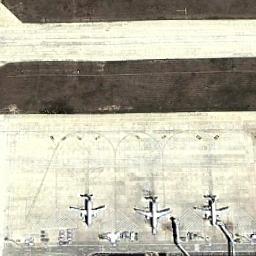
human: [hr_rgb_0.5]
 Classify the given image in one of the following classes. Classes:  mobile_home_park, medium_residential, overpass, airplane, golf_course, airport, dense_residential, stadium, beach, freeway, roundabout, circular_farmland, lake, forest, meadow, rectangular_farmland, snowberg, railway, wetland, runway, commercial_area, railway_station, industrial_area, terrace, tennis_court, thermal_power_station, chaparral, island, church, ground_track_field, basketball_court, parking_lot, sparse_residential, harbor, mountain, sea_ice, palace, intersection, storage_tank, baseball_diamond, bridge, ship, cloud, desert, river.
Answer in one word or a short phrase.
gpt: airplane